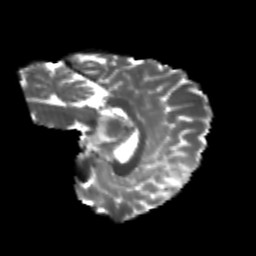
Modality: T2w
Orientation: sagittal
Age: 19
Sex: female
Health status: healthy
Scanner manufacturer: philips
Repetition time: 7.389 s
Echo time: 0.08599 s